Interaction volume radius: 10 \u00c5
Interaction volume height: 35 \u00c5
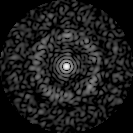
Disorder parameter: 0.848